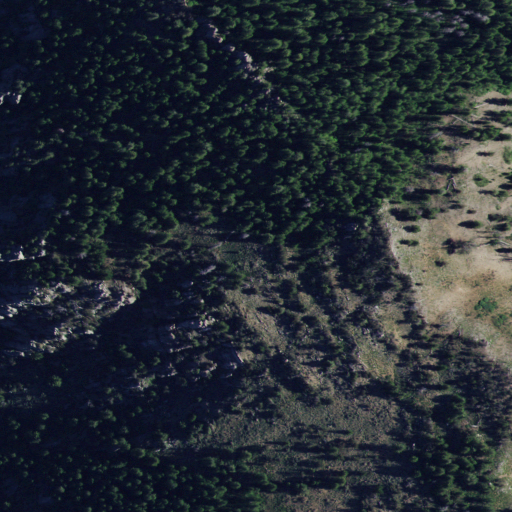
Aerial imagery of mountain in Idaho named Petticoat Peak containing evergreen forest and shrub